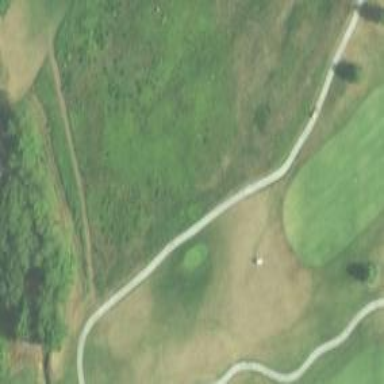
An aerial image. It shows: Path used for both walking and golf.